Question: I don't want to reinvent the wheel unless absolutely necessary, so I wanted to see how I would go about drawing an arrow like this with Core Graphics:

Does anyone know how I can get started with this?
This is what I have so far, but it draws a regular triangle instead of a bracket shape:
'''
CGPoint origin = CGPointMake(100, 20);
UIBezierPath *path = [UIBezierPath bezierPath];
[path moveToPoint:origin];
[path addLineToPoint:CGPointMake(origin.x-10, origin.y-20)];
[path addLineToPoint:CGPointMake(origin.x-10, origin.y+20)];
[[UIColor redColor] set];
[path fill];
'''
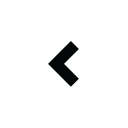
Answer: If you draw with strokes as suggested by @NSGod, you need to move to the upper or lower tip, and then line to the arrow head, then line to the lower or upper tip. If you want a 45 degree angle like the one you drew, the amount you add to or subtract from the coordinates should be equal.
You will also need to set the line width for the path. This will need to be proportional to the size.
'''
CGPoint origin = CGPointMake(100, 20);
UIBezierPath *path = [UIBezierPath bezierPath];
// Upper tip
[path moveToPoint:CGPointMake(origin.x+20, origin.y-20)];
// Arrow head
[path addLineToPoint:CGPointMake(origin.x, origin.y)];
// Lower tip
[path addLineToPoint:CGPointMake(origin.x+20, origin.y+20)];
[[UIColor redColor] set];
// The line thickness needs to be proportional to the distance from the arrow head to the tips. Making it half seems about right.
[path setLineWidth:10];
[path stroke];
'''
The result is a shape like this.

If you want to fill, not stroke - which may be necessary if you want to outline your arrow - you will need to plot out 6 points and then close the path.